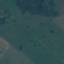
Land use / land cover: Pasture